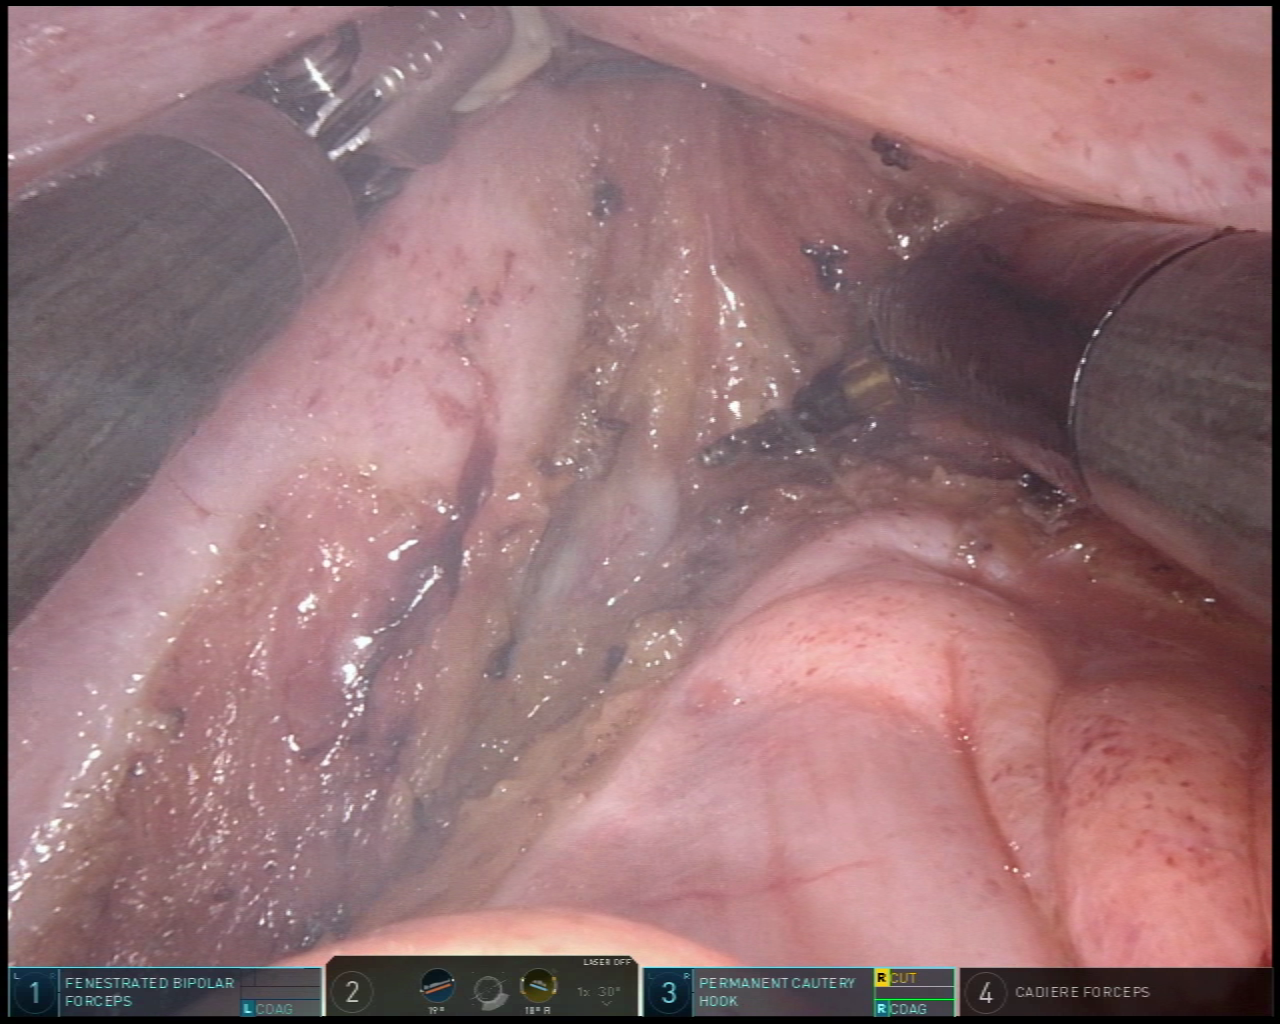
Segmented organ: vesicular_glands
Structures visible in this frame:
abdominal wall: no
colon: no
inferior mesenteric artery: no
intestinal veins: no
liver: no
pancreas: no
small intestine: no
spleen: no
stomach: no
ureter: no
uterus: no
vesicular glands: yes